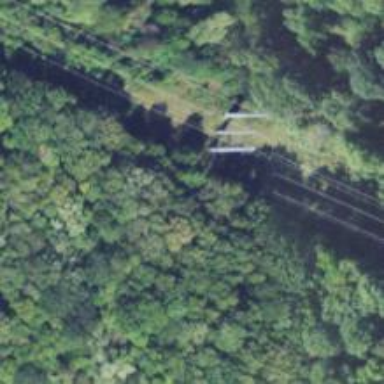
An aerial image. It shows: Triple tower power structure consisting of three poles.